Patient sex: M
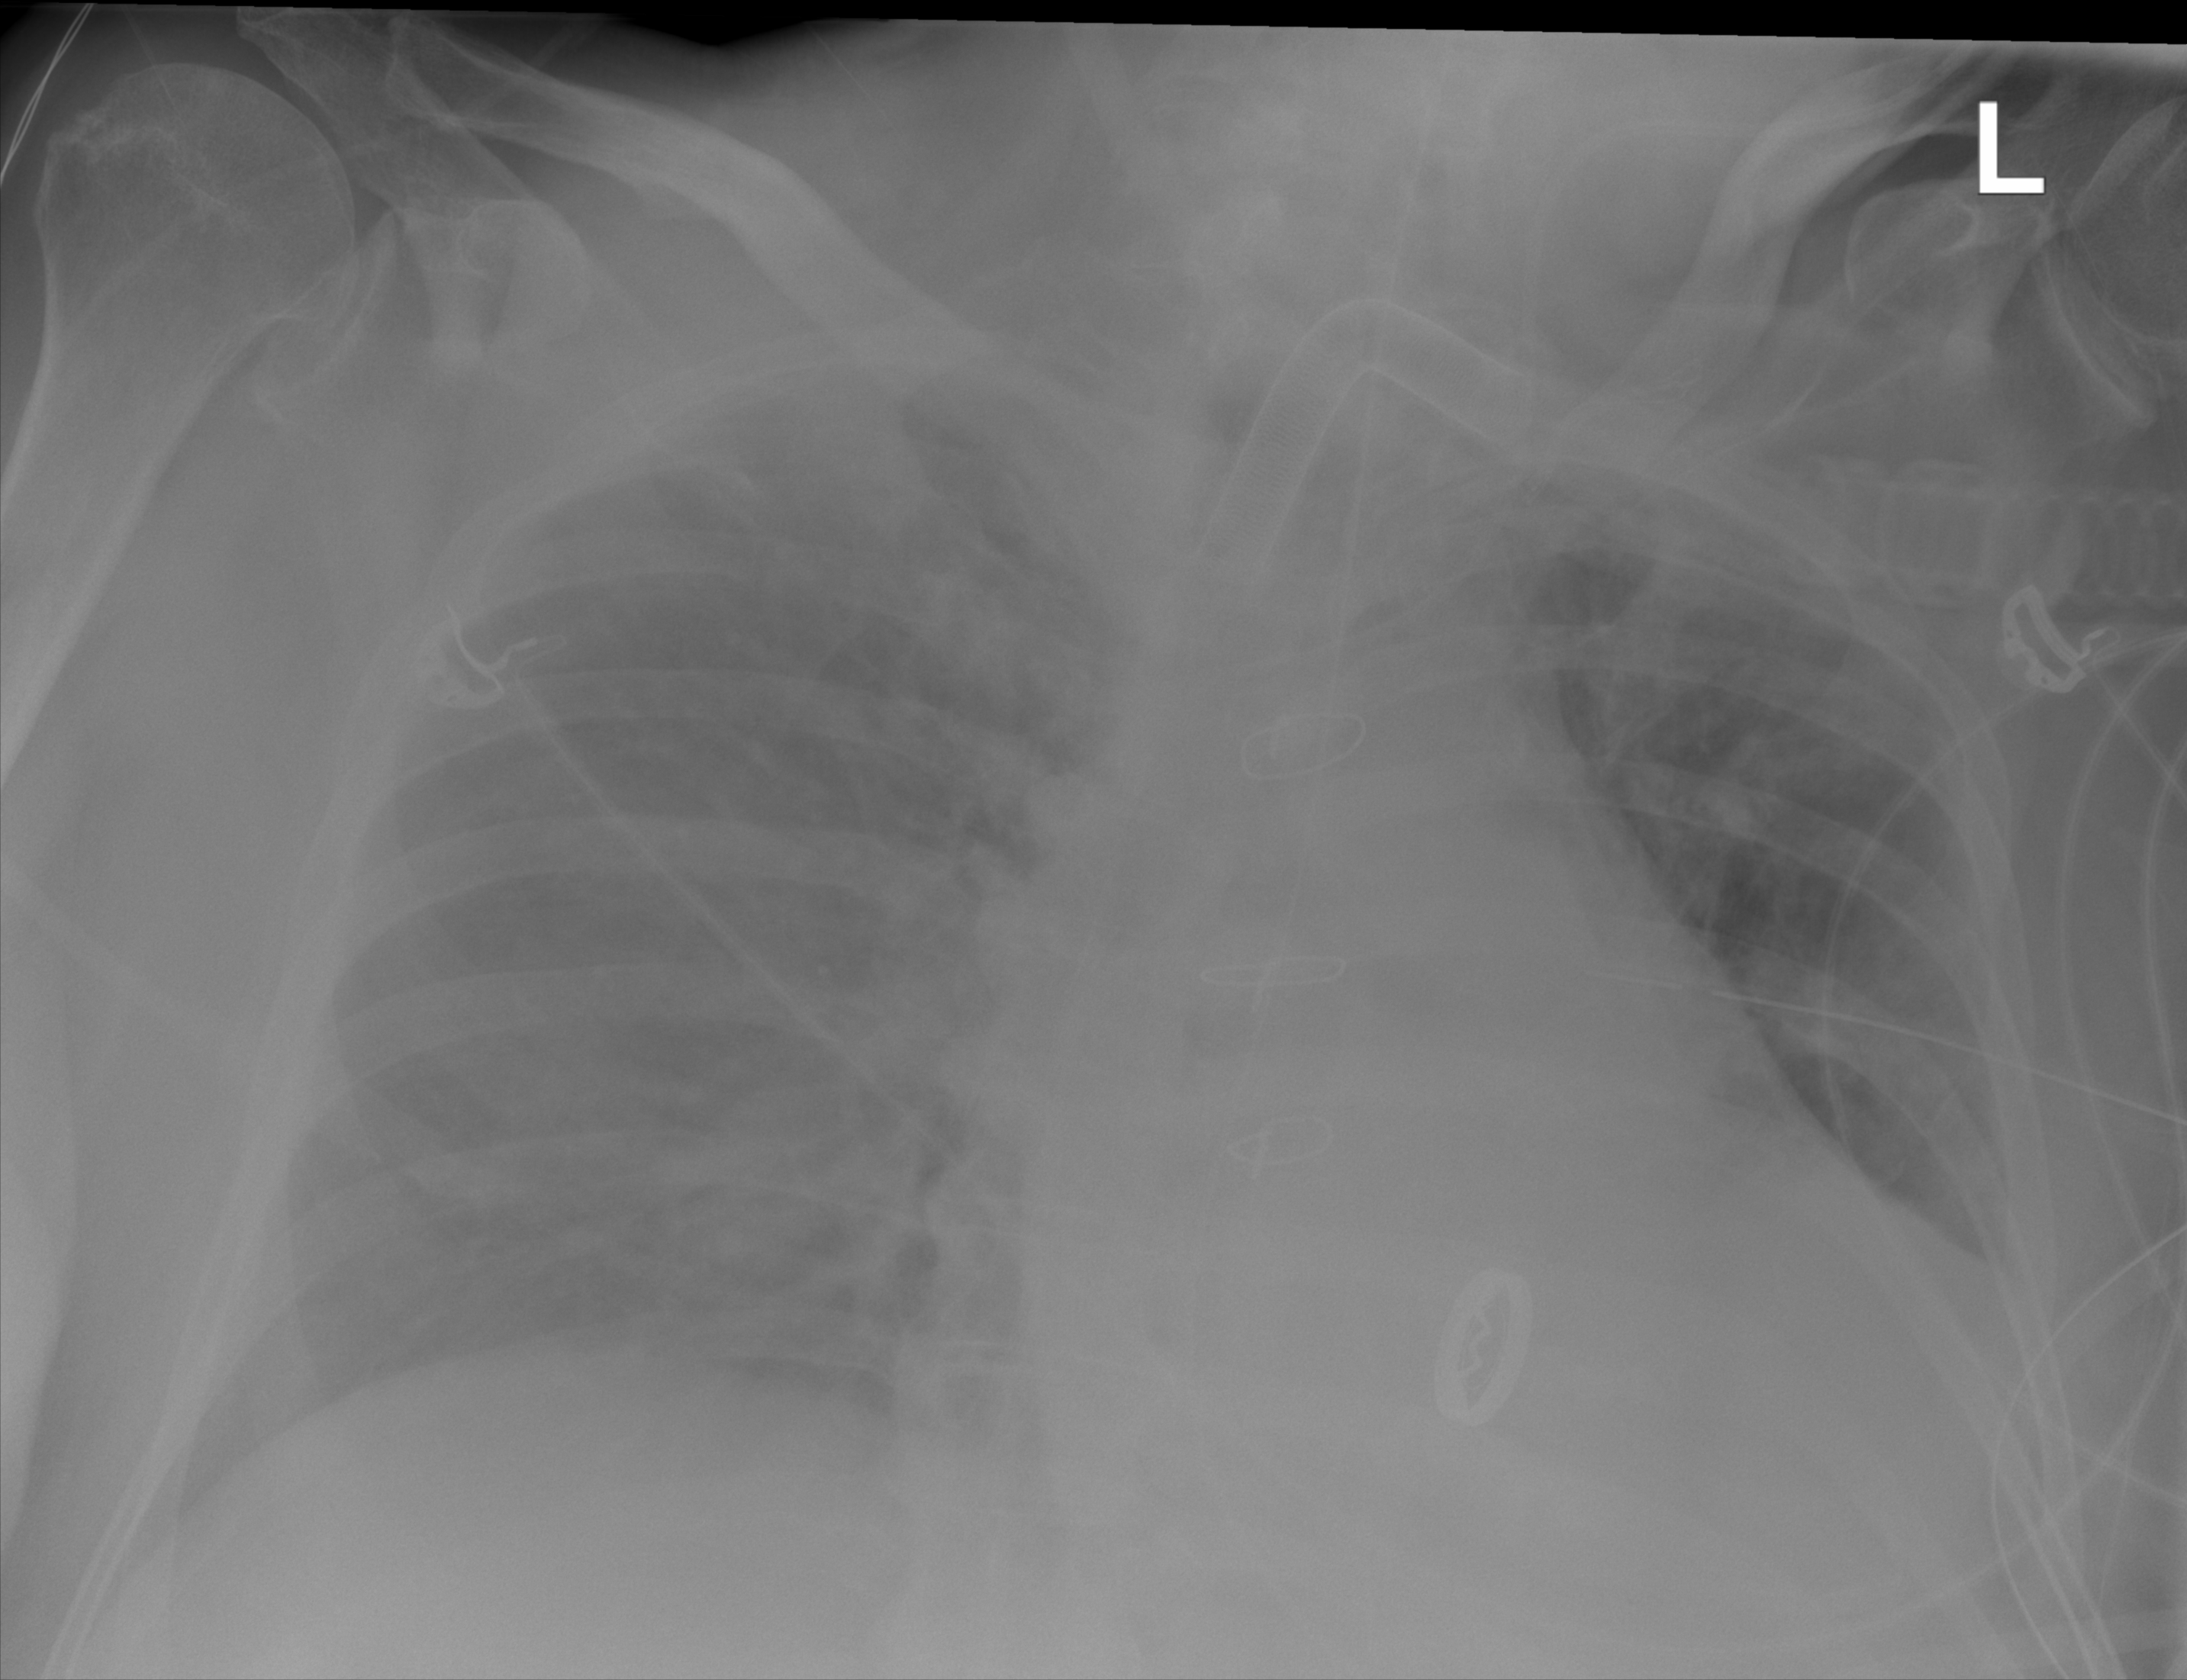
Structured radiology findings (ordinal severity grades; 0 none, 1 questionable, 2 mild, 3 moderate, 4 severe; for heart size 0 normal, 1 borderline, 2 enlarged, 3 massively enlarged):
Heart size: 2
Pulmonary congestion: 2
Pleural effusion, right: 0
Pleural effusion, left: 2
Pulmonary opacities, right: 0
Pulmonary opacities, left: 0
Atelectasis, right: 0
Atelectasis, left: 0